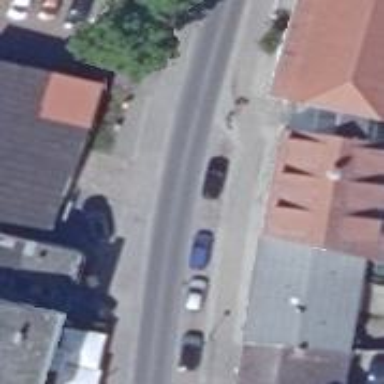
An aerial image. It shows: Secondary road with sidewalks on both sides.